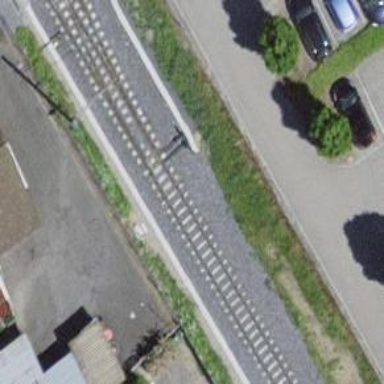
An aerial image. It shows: Railway switch.